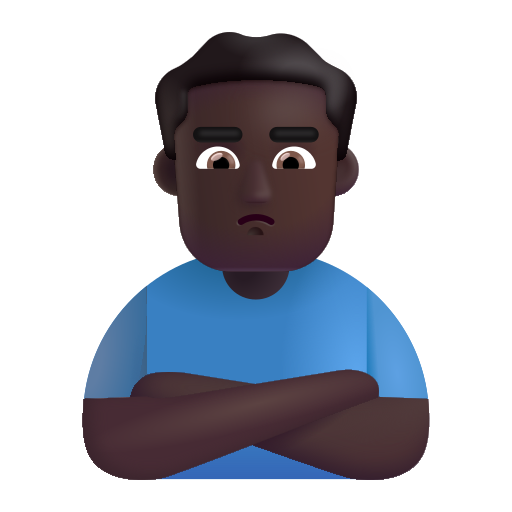
man pouting color dark